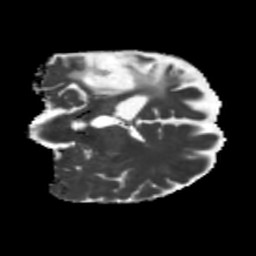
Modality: MD
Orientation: coronal
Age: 56
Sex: female
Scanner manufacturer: siemens
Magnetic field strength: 3 T
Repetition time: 5.25 s
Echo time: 0.08 s